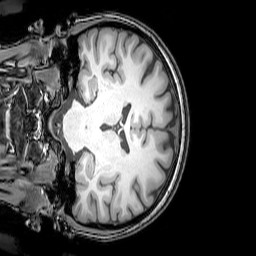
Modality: T1w
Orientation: coronal
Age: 24
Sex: female
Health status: healthy
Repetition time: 0.081 s
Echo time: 0.037 s